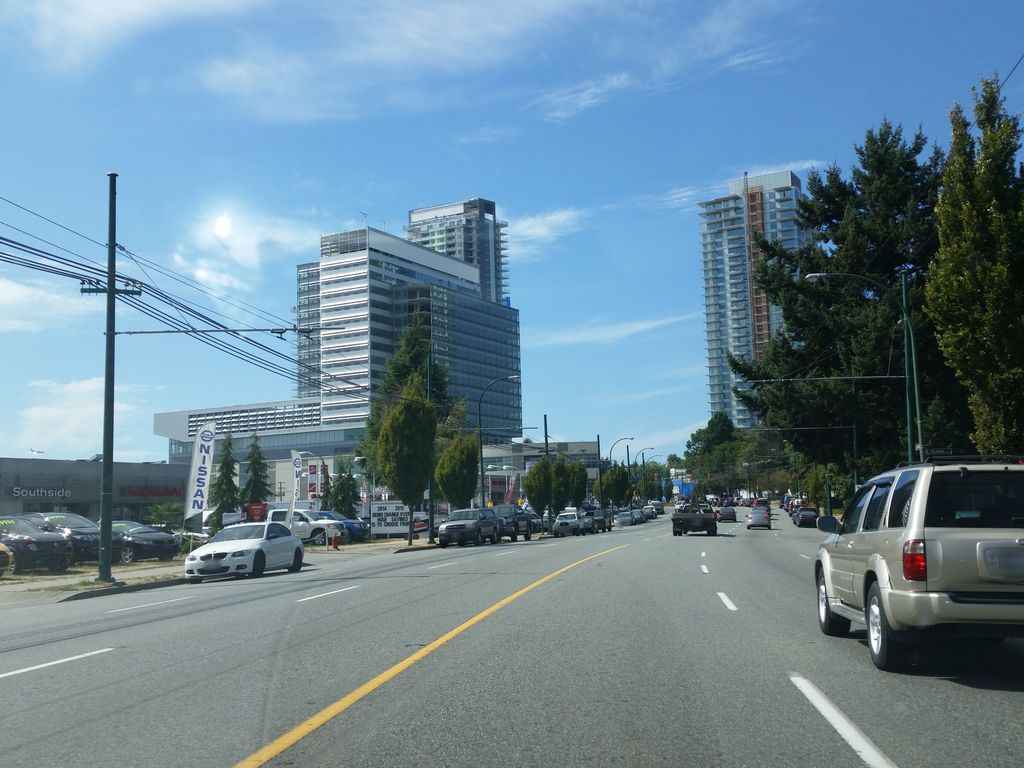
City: vancouver